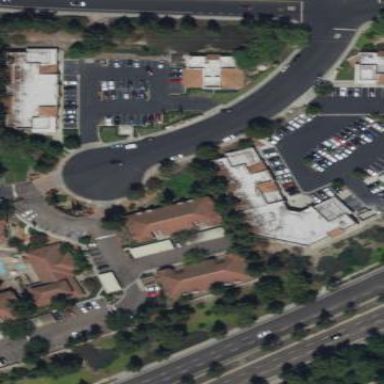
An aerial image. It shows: Commercial building.